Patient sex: M
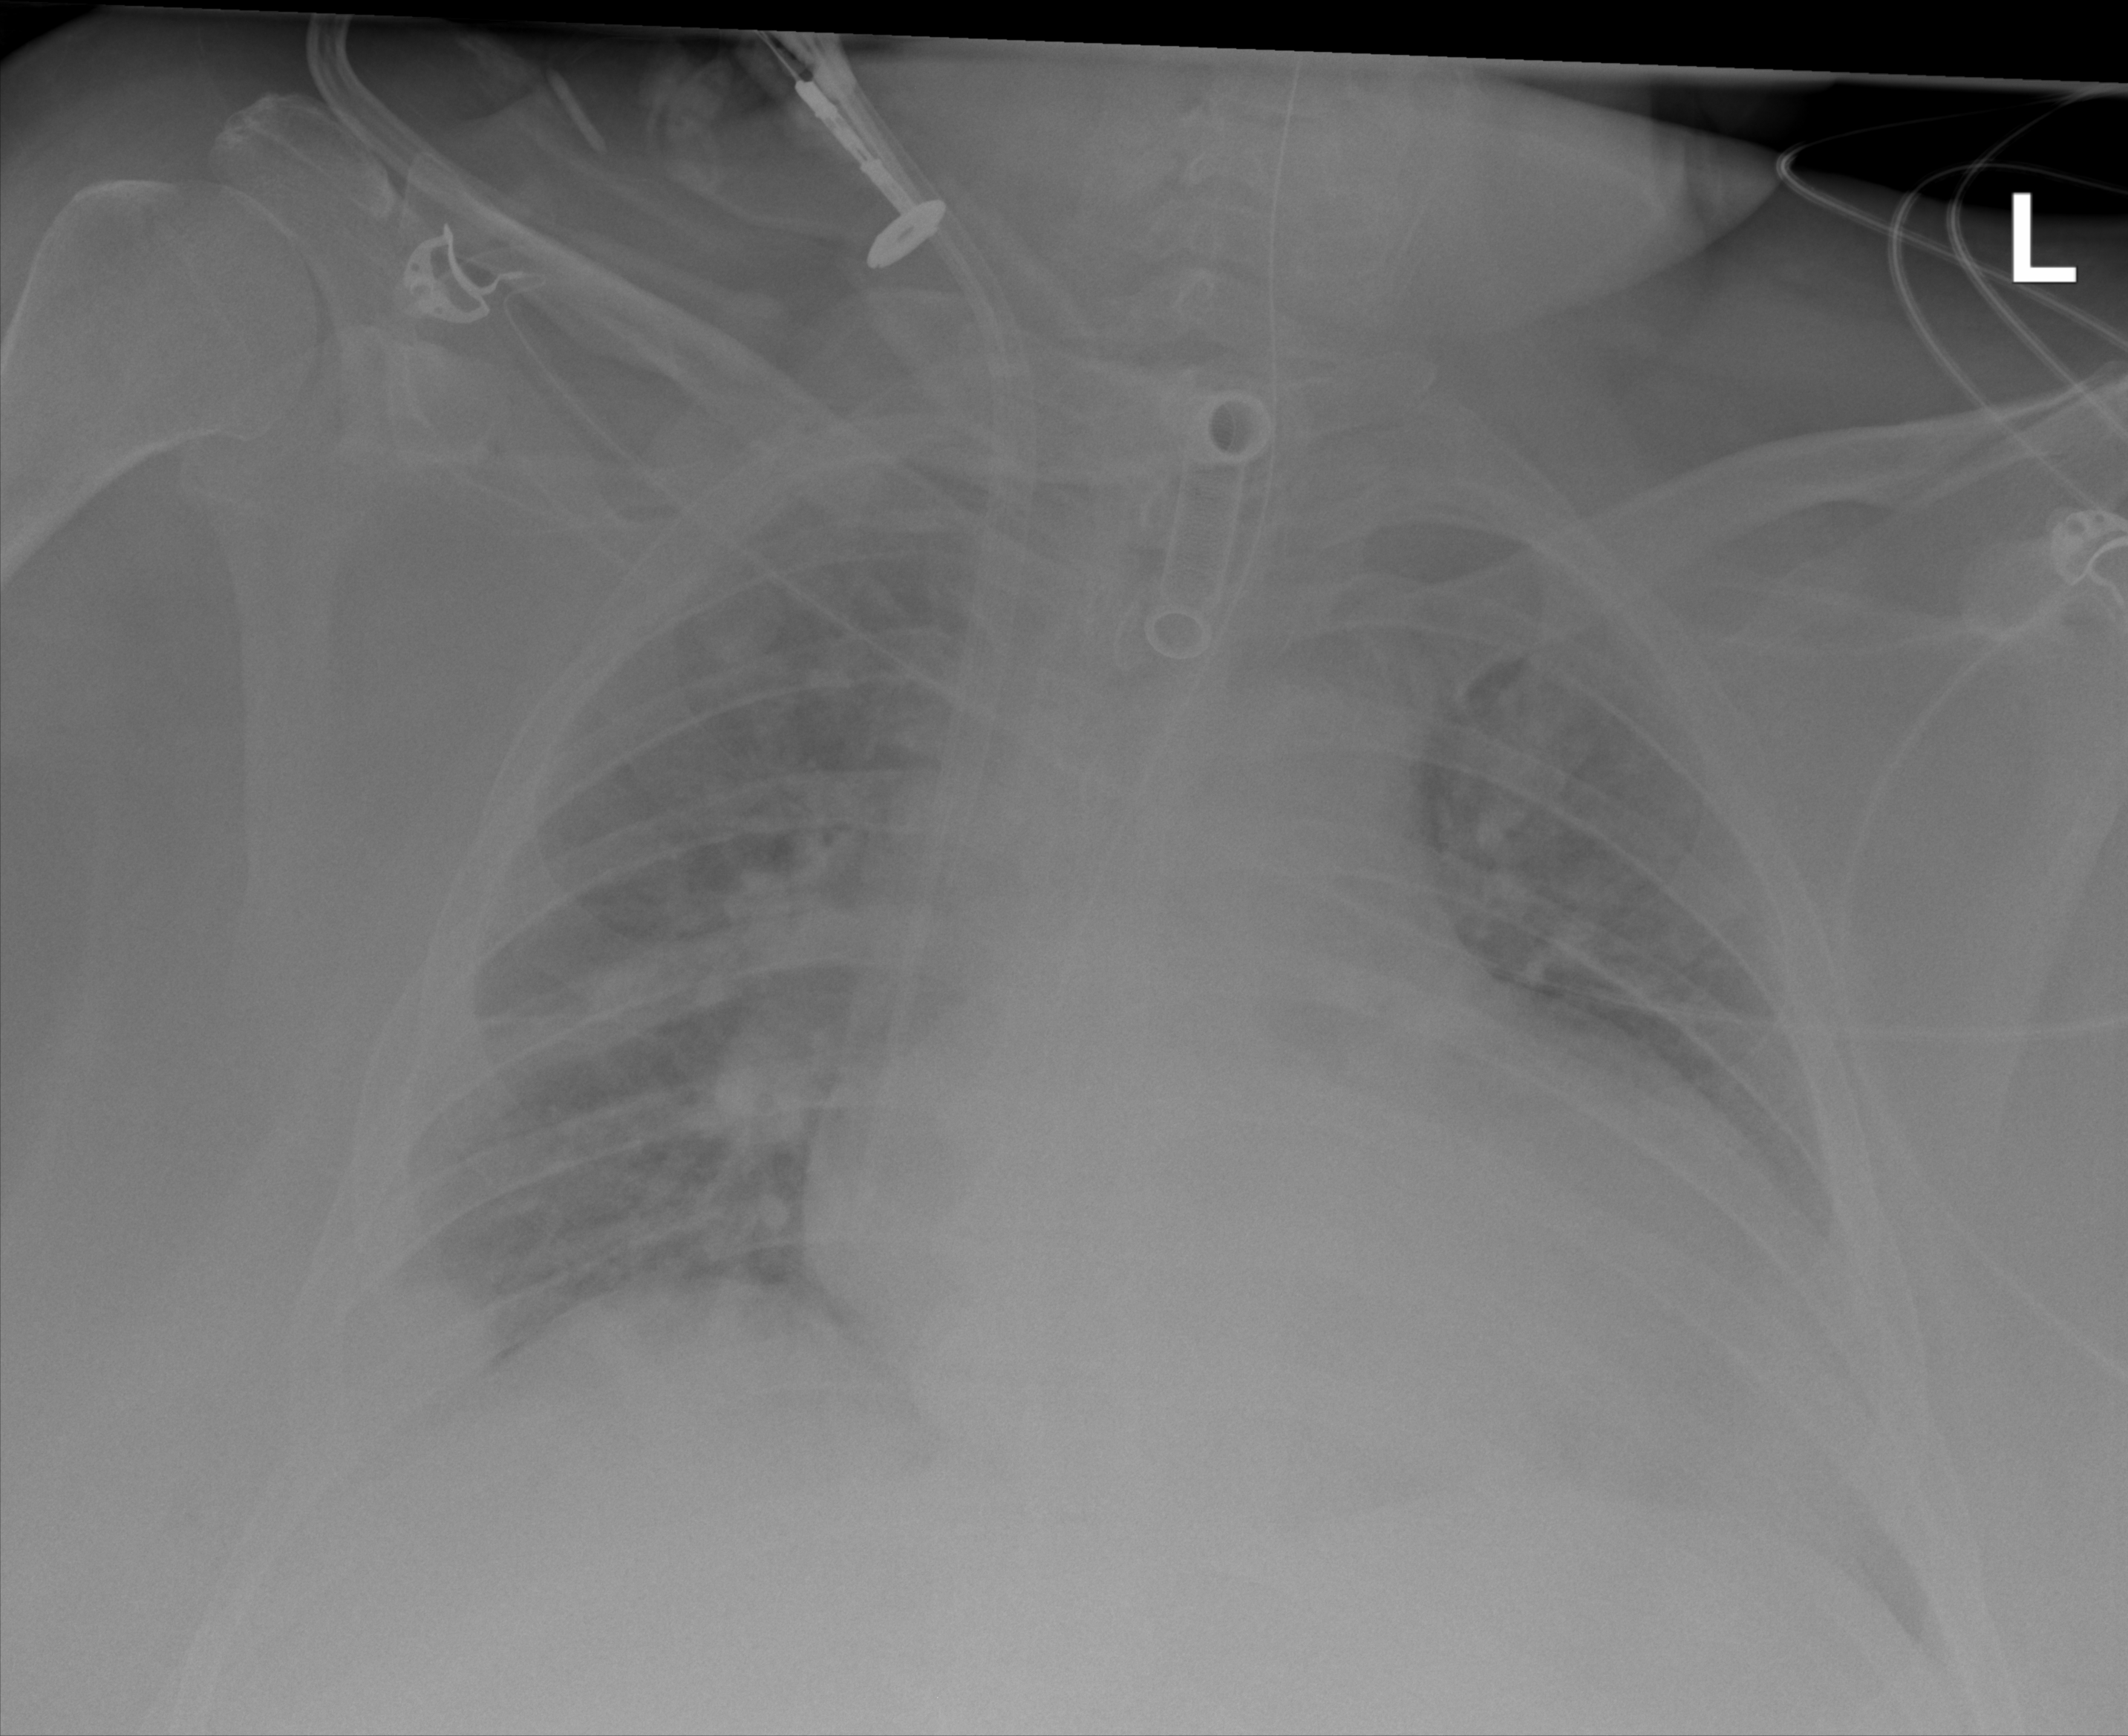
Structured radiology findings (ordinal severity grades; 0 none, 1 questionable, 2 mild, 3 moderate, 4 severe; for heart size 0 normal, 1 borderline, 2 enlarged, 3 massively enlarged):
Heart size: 2
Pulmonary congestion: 2
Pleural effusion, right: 2
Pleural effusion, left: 3
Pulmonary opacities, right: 3
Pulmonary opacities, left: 3
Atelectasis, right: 3
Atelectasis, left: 3